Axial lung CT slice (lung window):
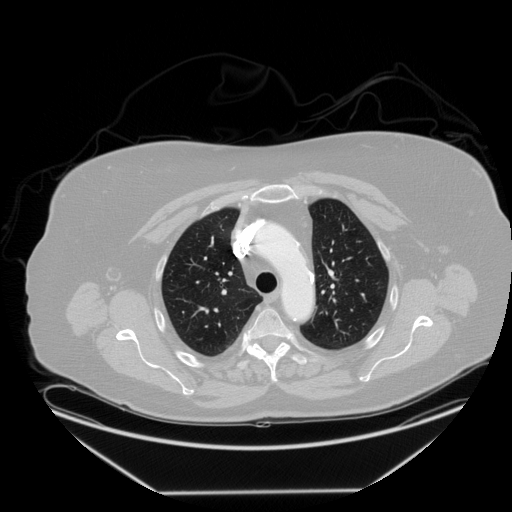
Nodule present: no